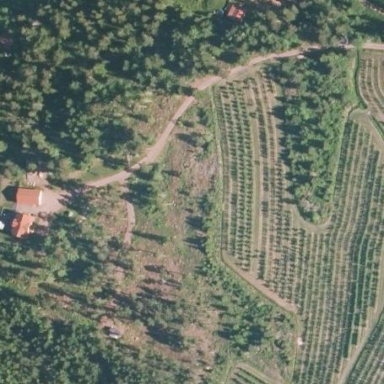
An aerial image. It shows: Orchard.